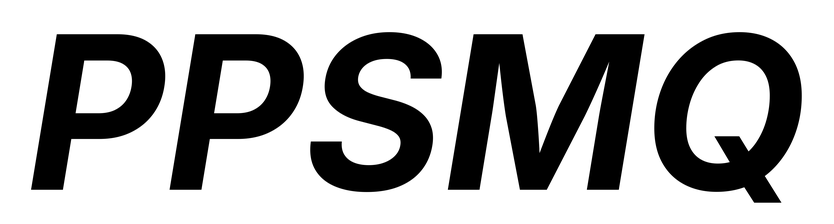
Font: Inter-Italic_Bold_Italic